Brain MRI, t1w sequence, axial 2D slice.
Patient: age 50, sex F, weight 78 kg, height 1.78 m
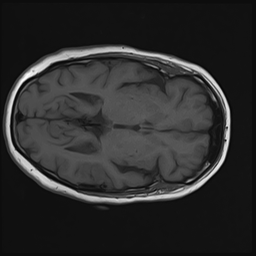